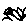
Label: flower